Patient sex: M
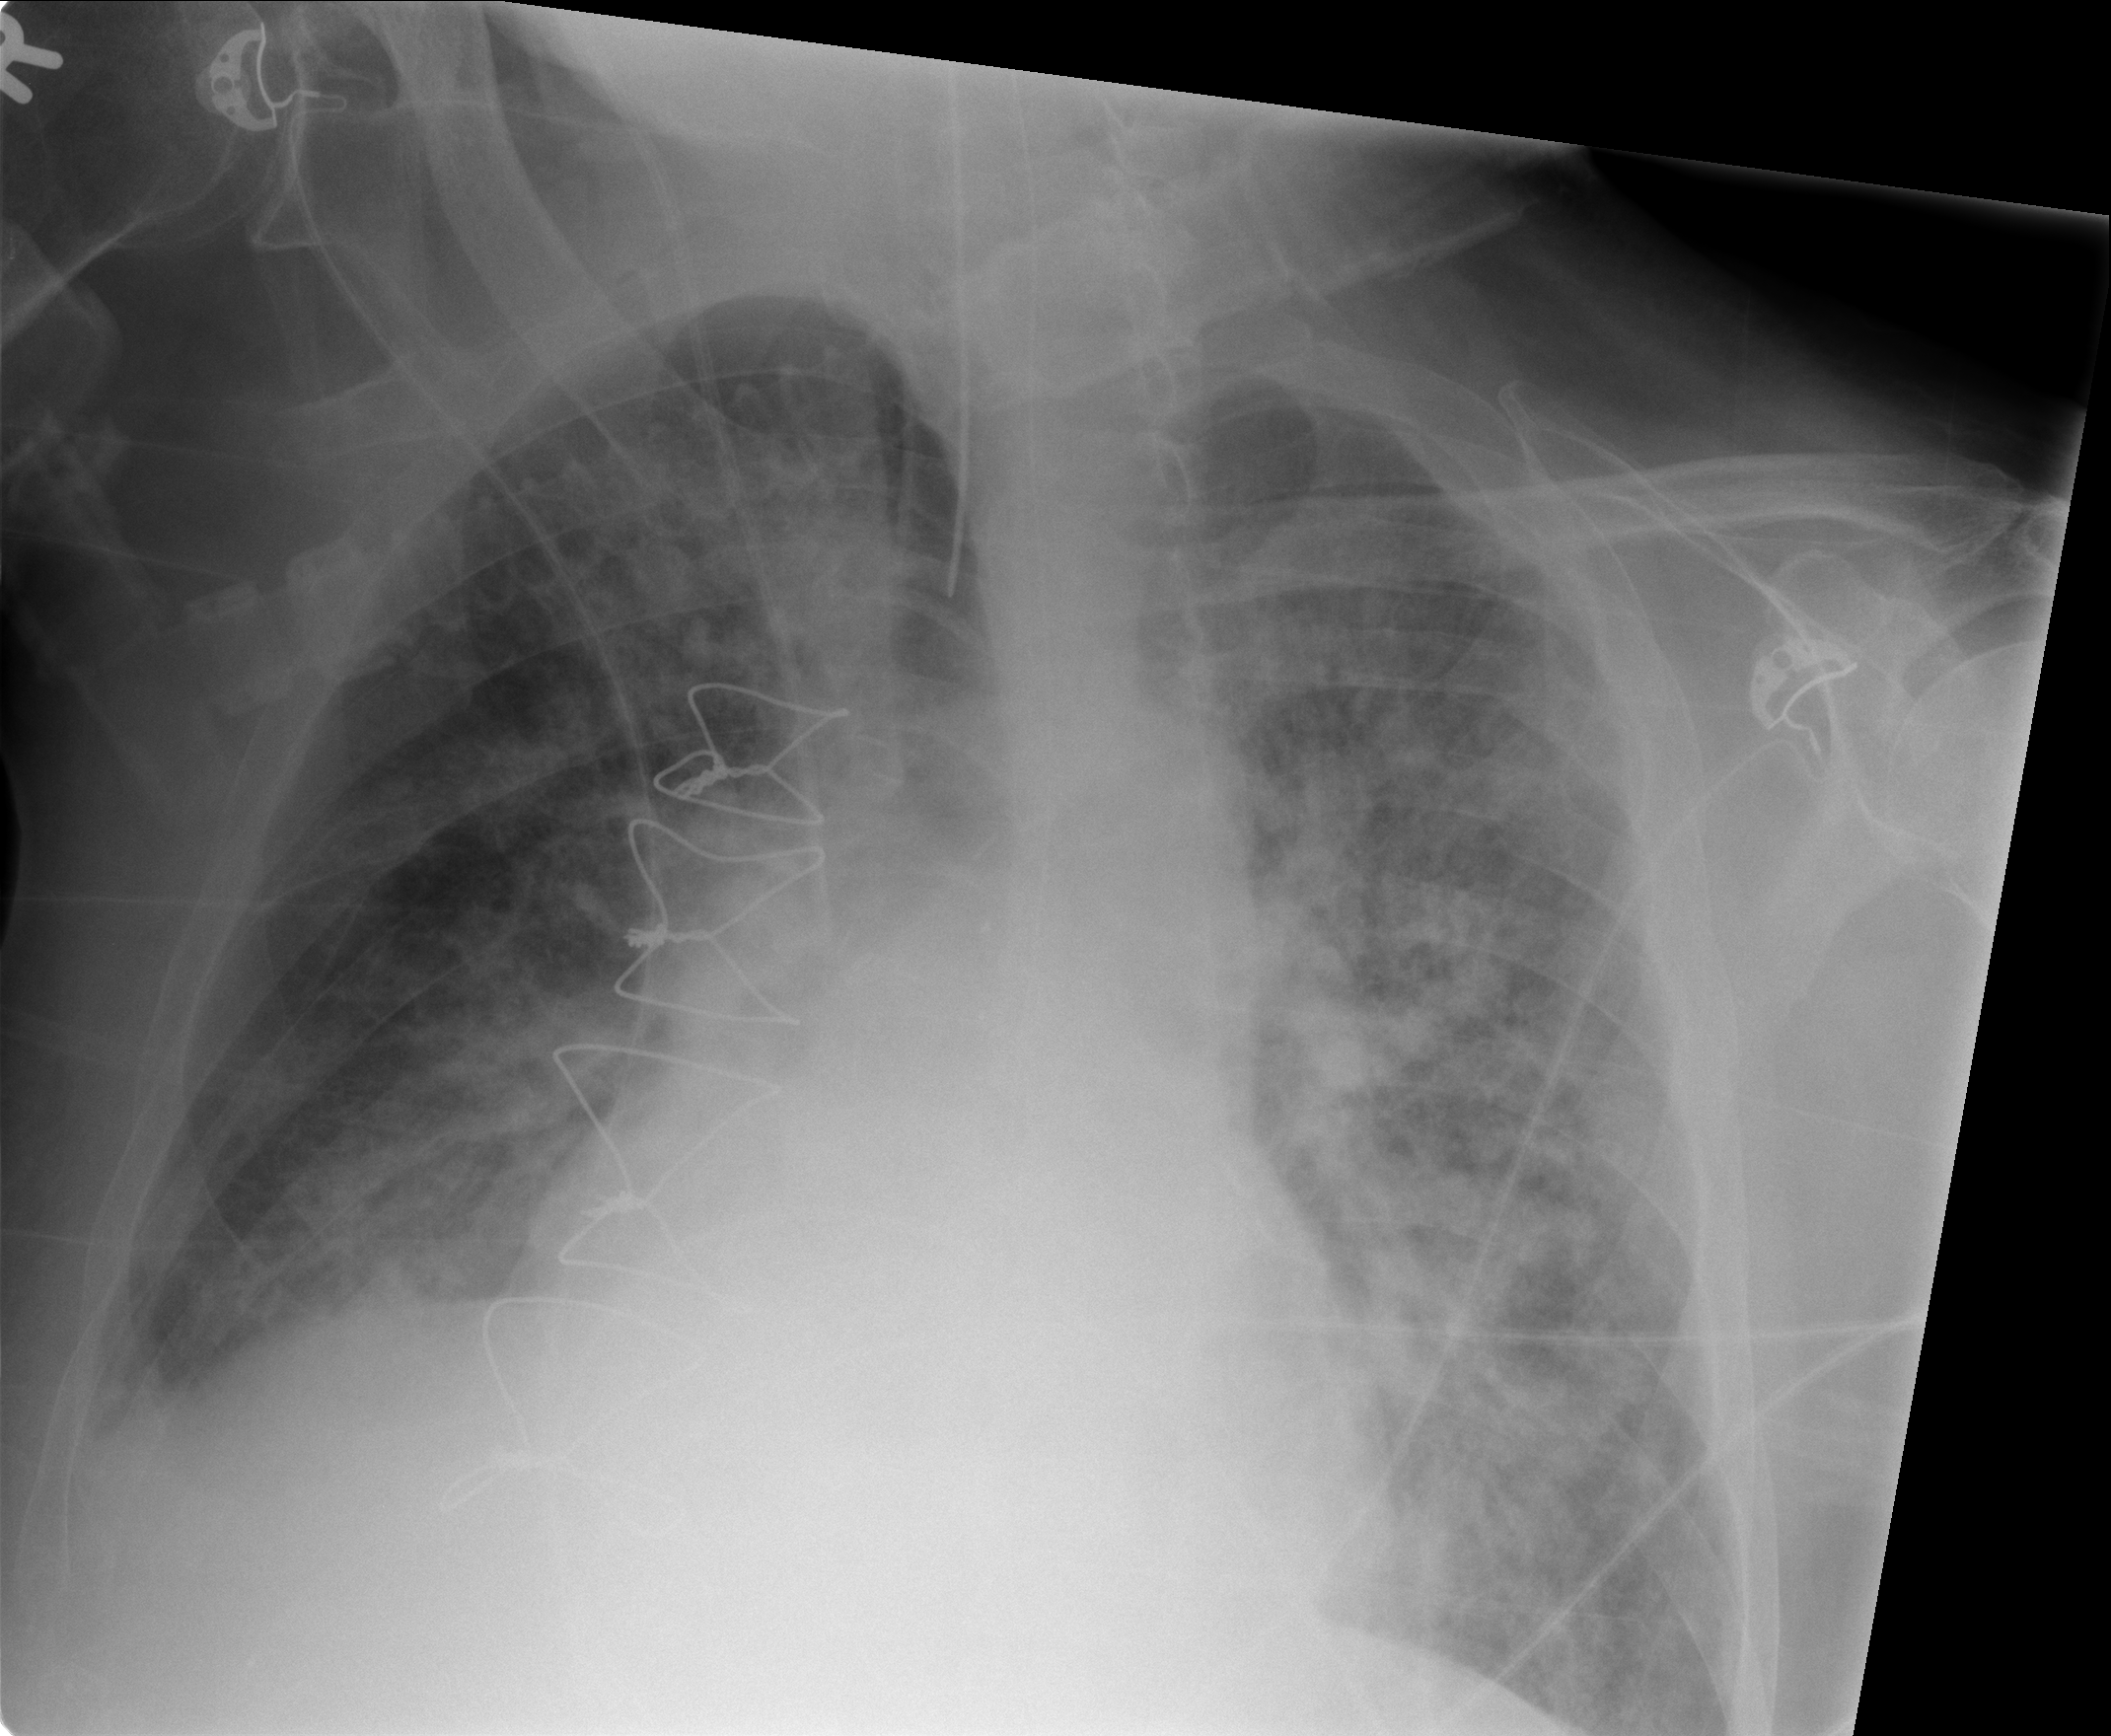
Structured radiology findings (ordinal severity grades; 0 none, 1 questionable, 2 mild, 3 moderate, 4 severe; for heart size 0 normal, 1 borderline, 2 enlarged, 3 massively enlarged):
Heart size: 2
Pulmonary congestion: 2
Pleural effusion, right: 1
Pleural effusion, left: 0
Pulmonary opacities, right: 4
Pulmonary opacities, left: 4
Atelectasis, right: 3
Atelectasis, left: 3